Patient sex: M
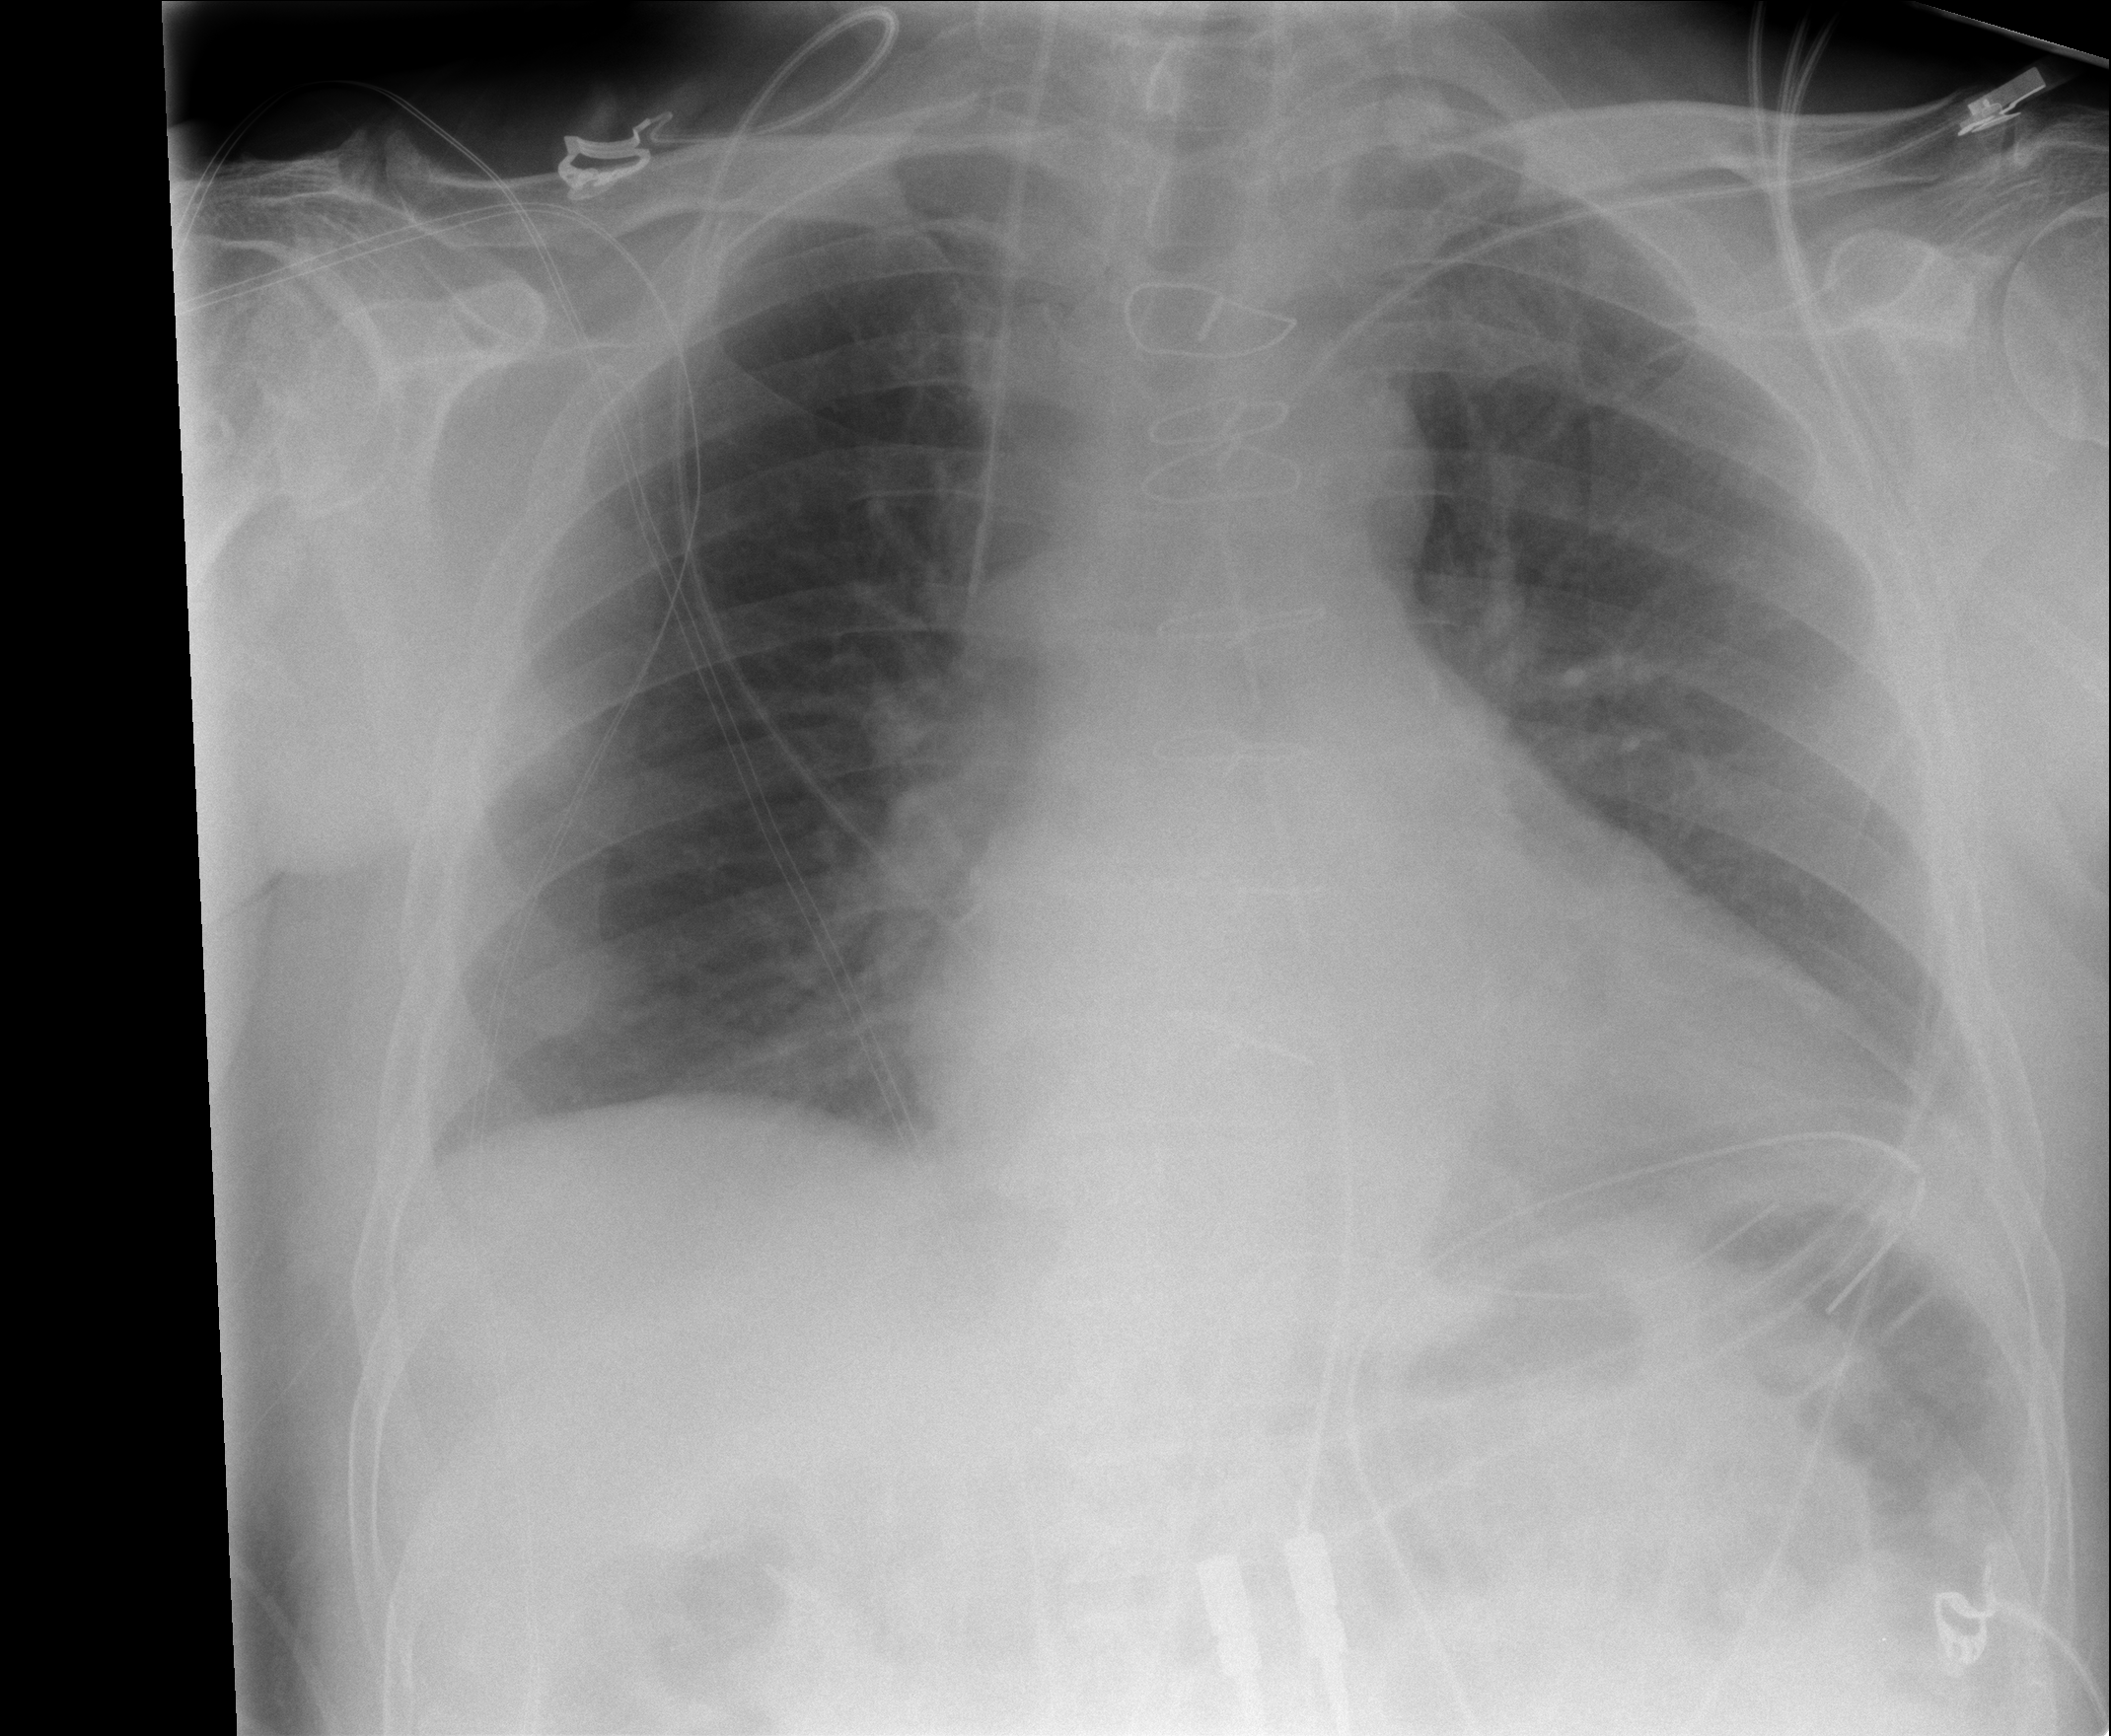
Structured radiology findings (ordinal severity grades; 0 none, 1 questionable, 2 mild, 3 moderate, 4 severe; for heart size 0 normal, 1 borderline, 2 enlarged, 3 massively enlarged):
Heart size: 0
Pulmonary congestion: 2
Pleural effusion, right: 0
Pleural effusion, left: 2
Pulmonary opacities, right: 0
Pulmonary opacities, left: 0
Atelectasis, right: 1
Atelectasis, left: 2